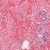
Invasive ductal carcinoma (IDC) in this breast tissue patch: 0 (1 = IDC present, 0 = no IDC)